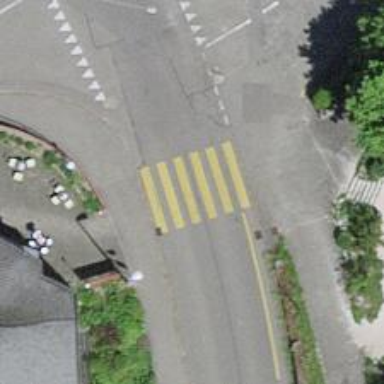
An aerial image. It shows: Zebra crossing on the road.